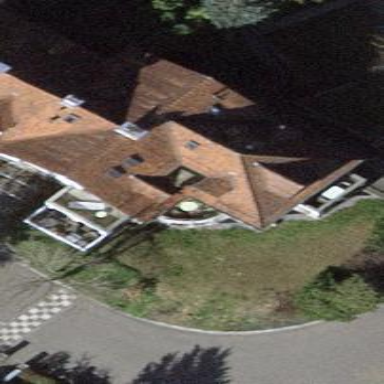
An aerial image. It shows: Building with gabled roof.